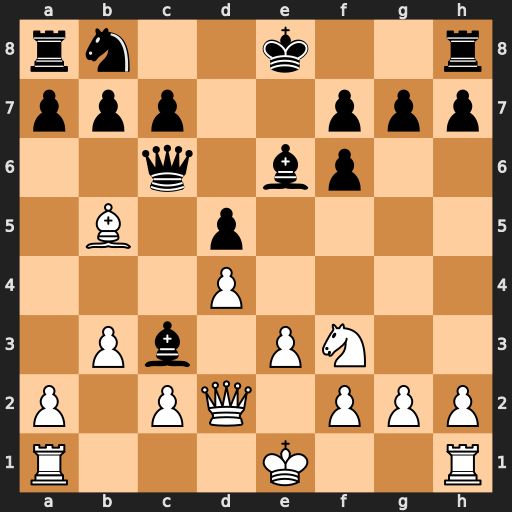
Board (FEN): rn2k2r/ppp2ppp/2q1bp2/1B1p4/3P4/1Pb1PN2/P1PQ1PPP/R3K2R
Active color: w
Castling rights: KQkq
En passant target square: -
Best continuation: Bxc6+ Nxc6 Qxc3